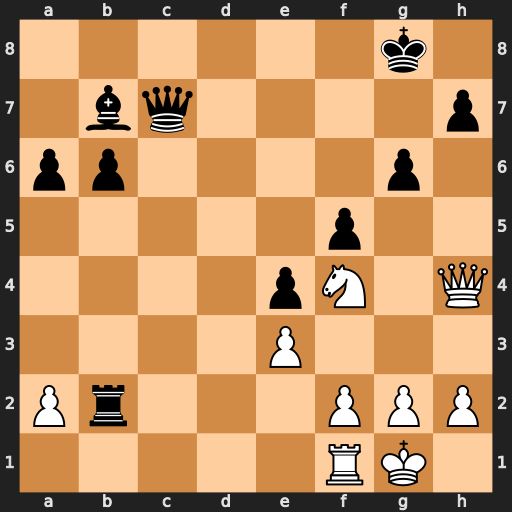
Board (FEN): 6k1/1bq4p/pp4p1/5p2/4pN1Q/4P3/Pr3PPP/5RK1
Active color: w
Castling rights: -
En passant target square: -
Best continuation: Ne6 Qd7 Qf6